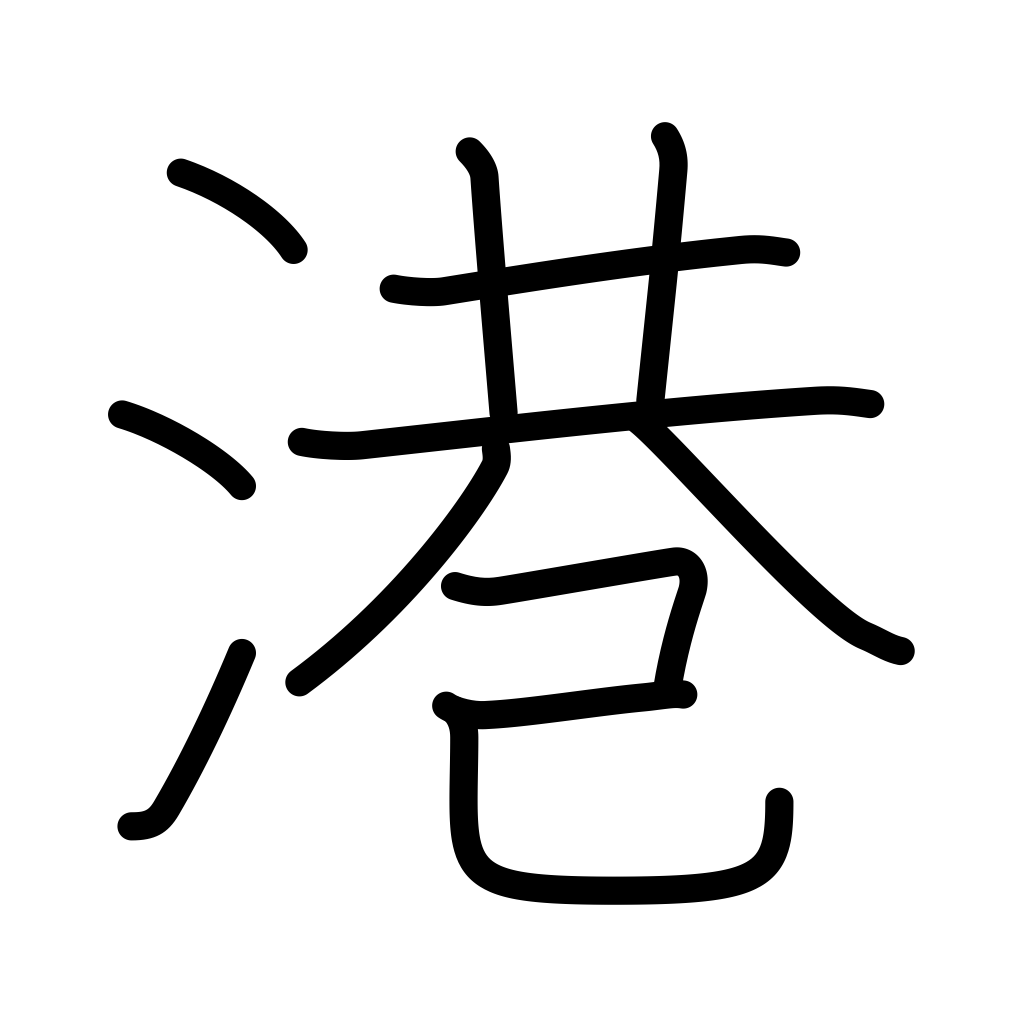
Meaning: harbor